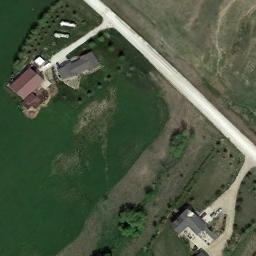
Label: residential